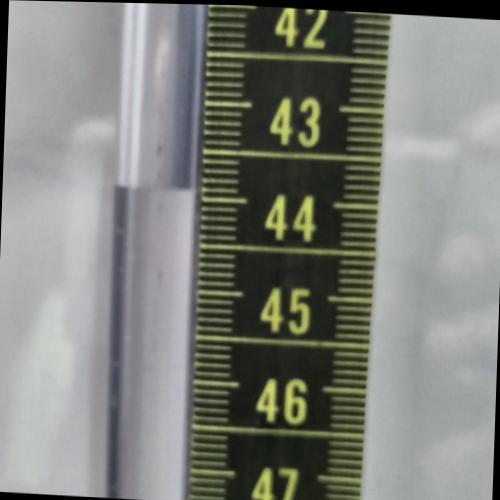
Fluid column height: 43.9 cm